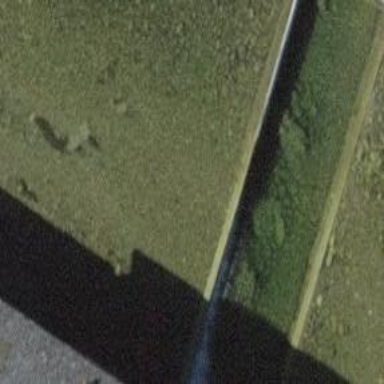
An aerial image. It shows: Weir in waterway.